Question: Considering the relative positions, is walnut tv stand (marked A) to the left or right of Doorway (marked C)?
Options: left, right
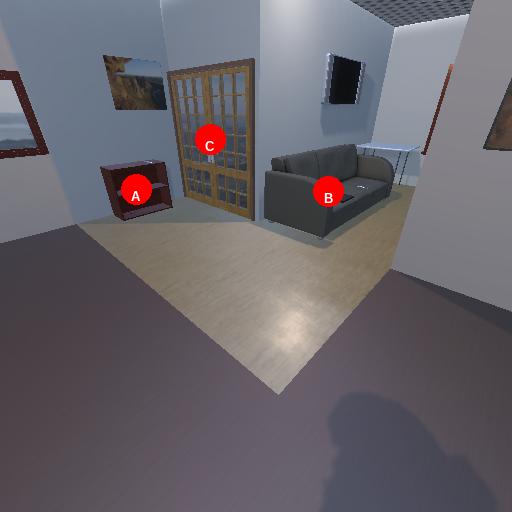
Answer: left